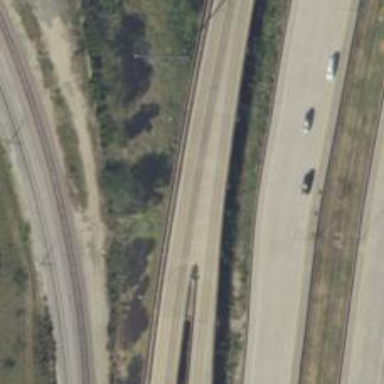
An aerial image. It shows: Secondary road with frontage road crossing bridge.